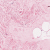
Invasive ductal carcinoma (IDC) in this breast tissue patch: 0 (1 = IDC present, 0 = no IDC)